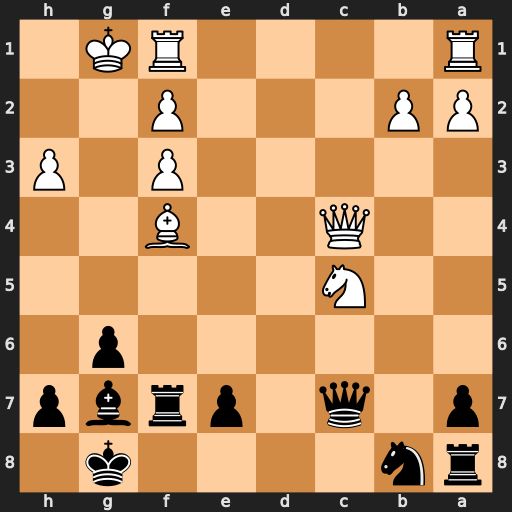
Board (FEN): rn4k1/p1q1prbp/6p1/2N5/2Q2B2/5P1P/PP3P2/R4RK1
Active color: b
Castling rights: -
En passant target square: -
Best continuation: Qxf4 Qxf4 Rxf4